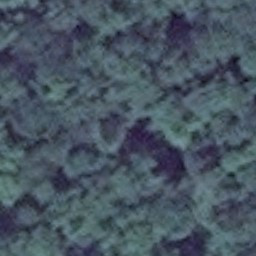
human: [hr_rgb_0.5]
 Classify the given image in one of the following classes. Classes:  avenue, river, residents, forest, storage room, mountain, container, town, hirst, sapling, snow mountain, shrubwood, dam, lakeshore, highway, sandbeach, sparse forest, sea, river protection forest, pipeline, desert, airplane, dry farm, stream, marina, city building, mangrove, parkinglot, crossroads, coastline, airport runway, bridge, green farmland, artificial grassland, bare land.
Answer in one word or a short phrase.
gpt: forest